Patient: sex M, age 66
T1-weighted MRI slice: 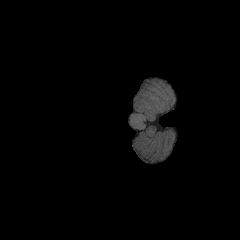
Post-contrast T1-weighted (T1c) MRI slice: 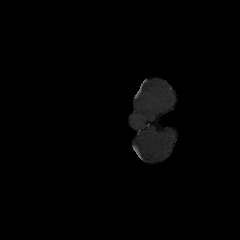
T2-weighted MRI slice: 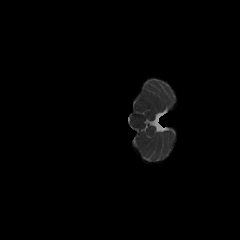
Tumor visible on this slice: no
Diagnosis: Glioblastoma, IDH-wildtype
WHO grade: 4